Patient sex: M
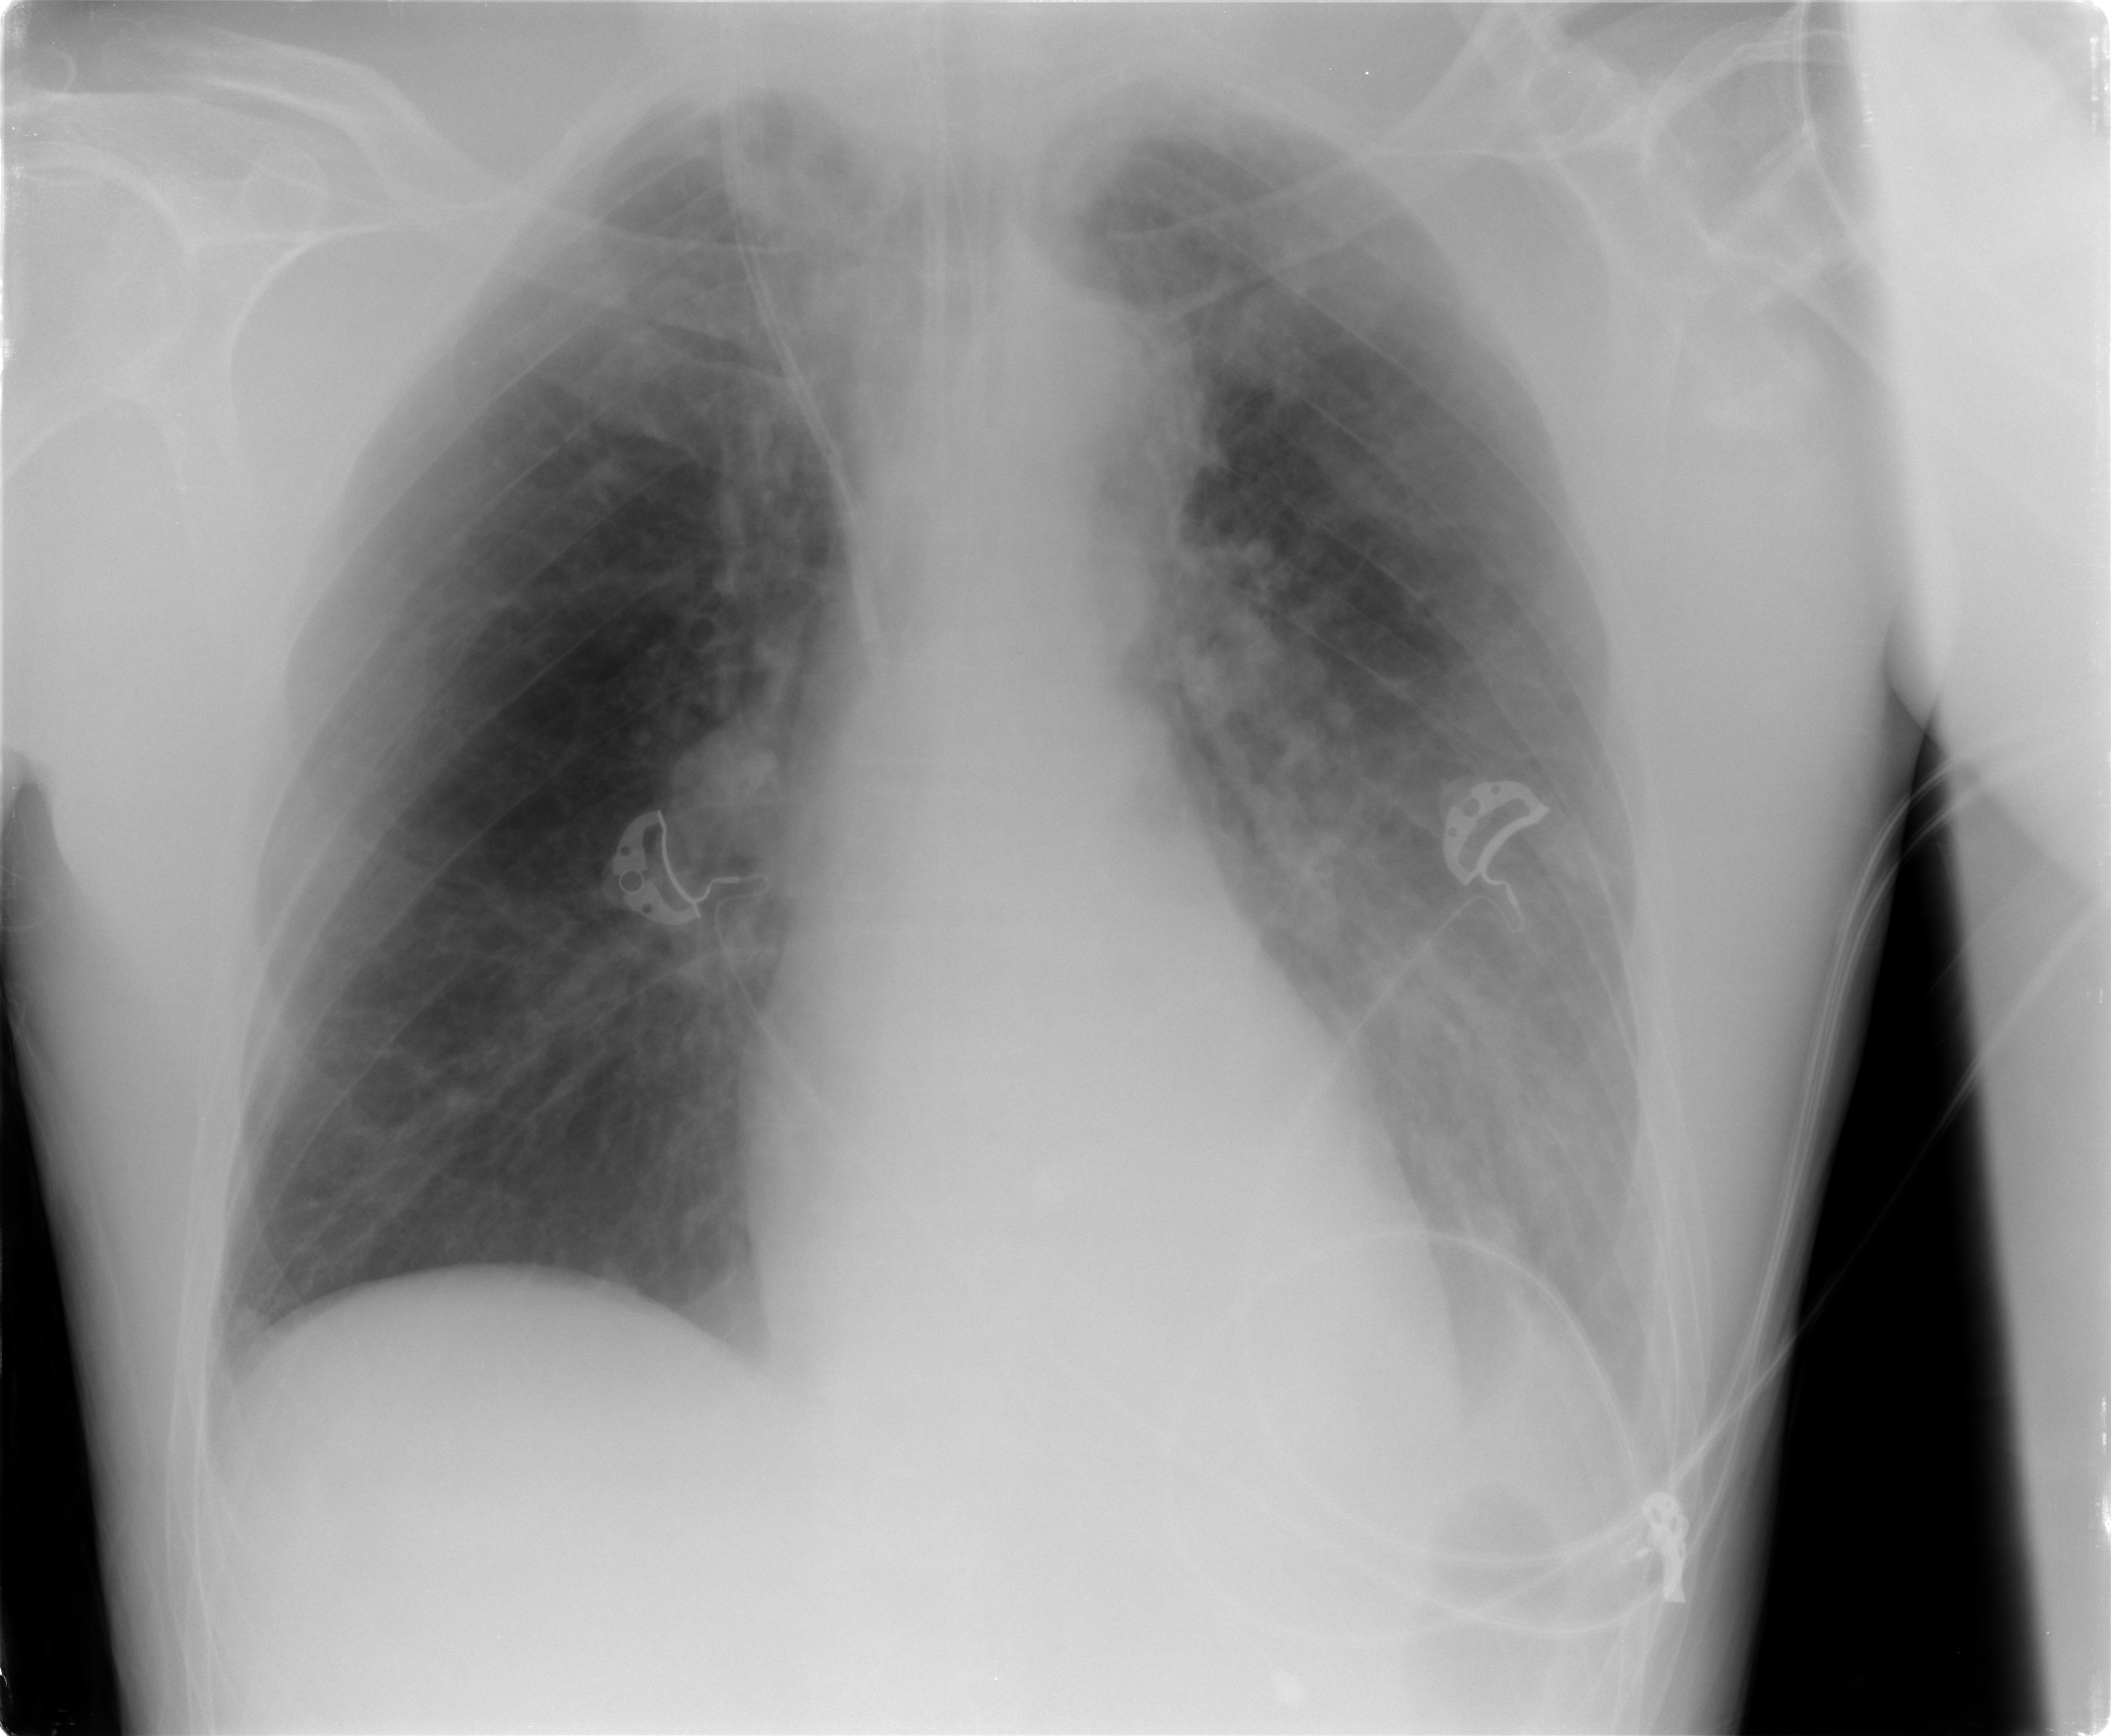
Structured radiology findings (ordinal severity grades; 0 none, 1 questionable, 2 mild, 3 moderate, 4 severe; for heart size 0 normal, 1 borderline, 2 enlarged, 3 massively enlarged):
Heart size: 0
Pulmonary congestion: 0
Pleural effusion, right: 0
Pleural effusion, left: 2
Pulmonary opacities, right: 0
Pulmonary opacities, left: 2
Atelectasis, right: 2
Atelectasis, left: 2